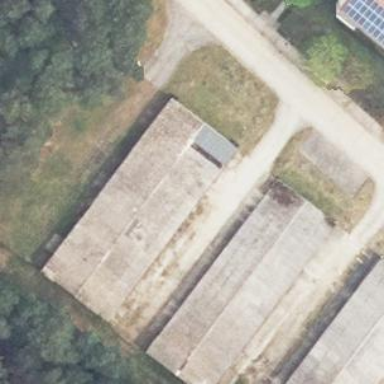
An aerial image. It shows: Group of garages.